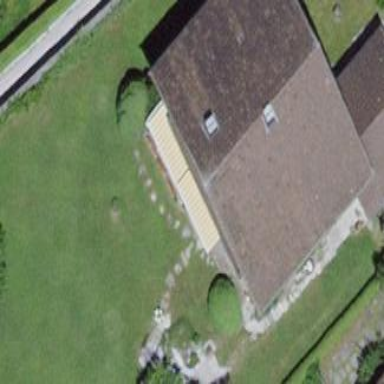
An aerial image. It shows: Gabled roof on residential building.